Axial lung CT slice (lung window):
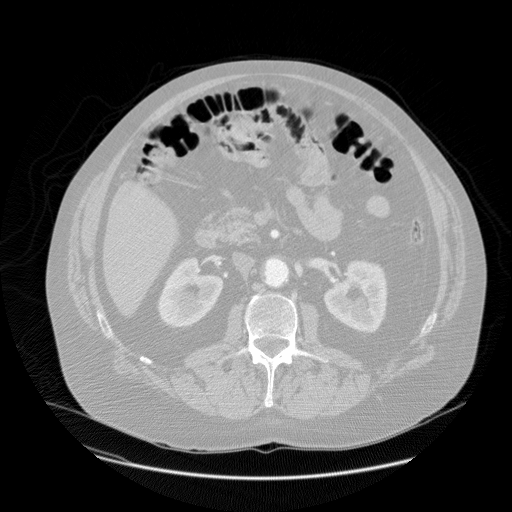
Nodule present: no